Question: Would it be possible to fill a png with transparency with a pattern (a repeatable texture)?
Here's a quick example of loading an image onto the canvas, just not sure how to fill it with a pattern, if that isn't possible then would there be a way to extract a path from the png?
'''
<script>
var c = document.getElementById("a");
var ctx = c.getContext("2d");
var test= new Image();
test.src = "images/test.png";
test.onload = function() {
ctx.drawImage(test, 0, 0);
};
</script>
<body>
<canvas id="a"></canvas>
</body>
'''
I've also created a <URL> with an actual loaded png
This is the effect I'm looking to achieve

## Update
working example based on Simon Sarris' answer
<URL>
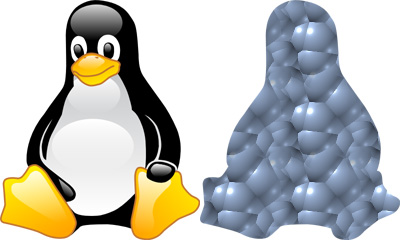
Answer: First, draw the image to Canvas.
Then do 'globalCompositeOperation = 'source-in';'
Then draw the pattern. It will only exist where the image was.
<URL>
If you had stuff already on the canvas before this time, you'll need to do the above operations on an in-memory canvas and then draw that canvas to your normal canvas. Like this:
<URL>
(notice the difference in the grid)